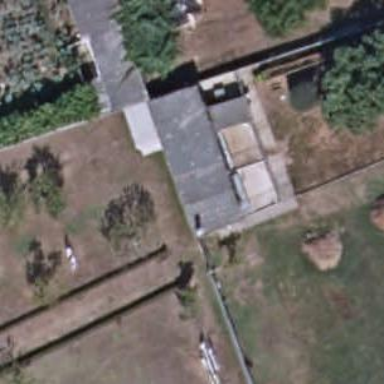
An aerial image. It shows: Shed building.